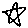
Label: star